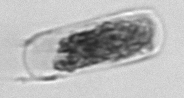
Label: Hemiaulus